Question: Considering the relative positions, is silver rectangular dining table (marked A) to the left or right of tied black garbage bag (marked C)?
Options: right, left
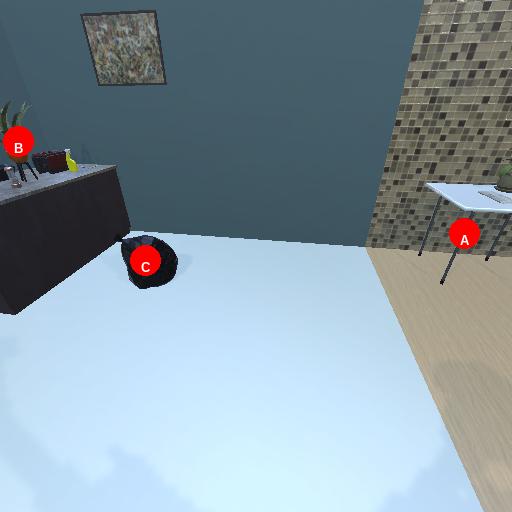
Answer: right